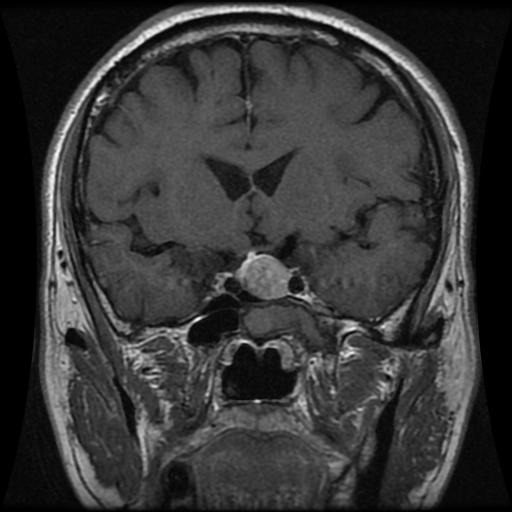
Label: pituitary